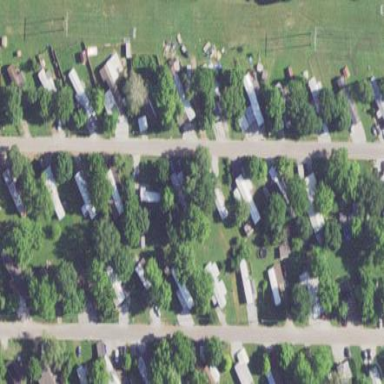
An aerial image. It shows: Residential area designated as trailer park.